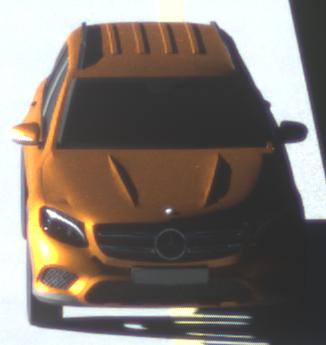
Make: Mercedes-Benz
Model: GLC 250
Detailed model: GLC (253)
Model produced from: 2015/09
Model produced until: 2018/05
Doors: 5
Color: orange
Road condition: dry road
Daytime: morning or afternoon
Contrast: high contrast